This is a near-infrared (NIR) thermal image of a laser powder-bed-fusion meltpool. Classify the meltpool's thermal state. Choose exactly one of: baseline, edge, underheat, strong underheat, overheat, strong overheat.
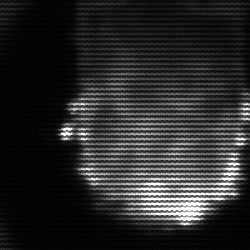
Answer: baseline